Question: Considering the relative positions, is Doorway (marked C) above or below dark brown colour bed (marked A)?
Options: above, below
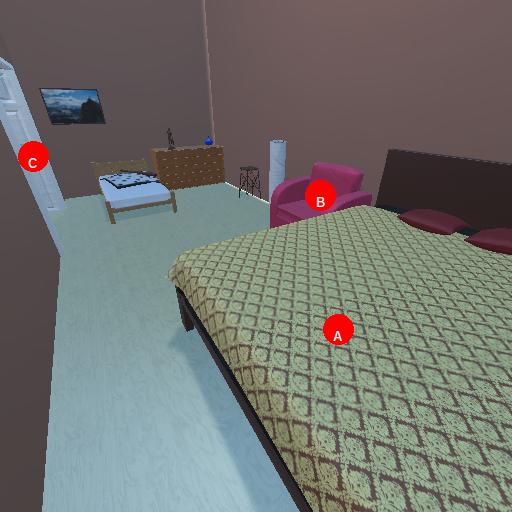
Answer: above